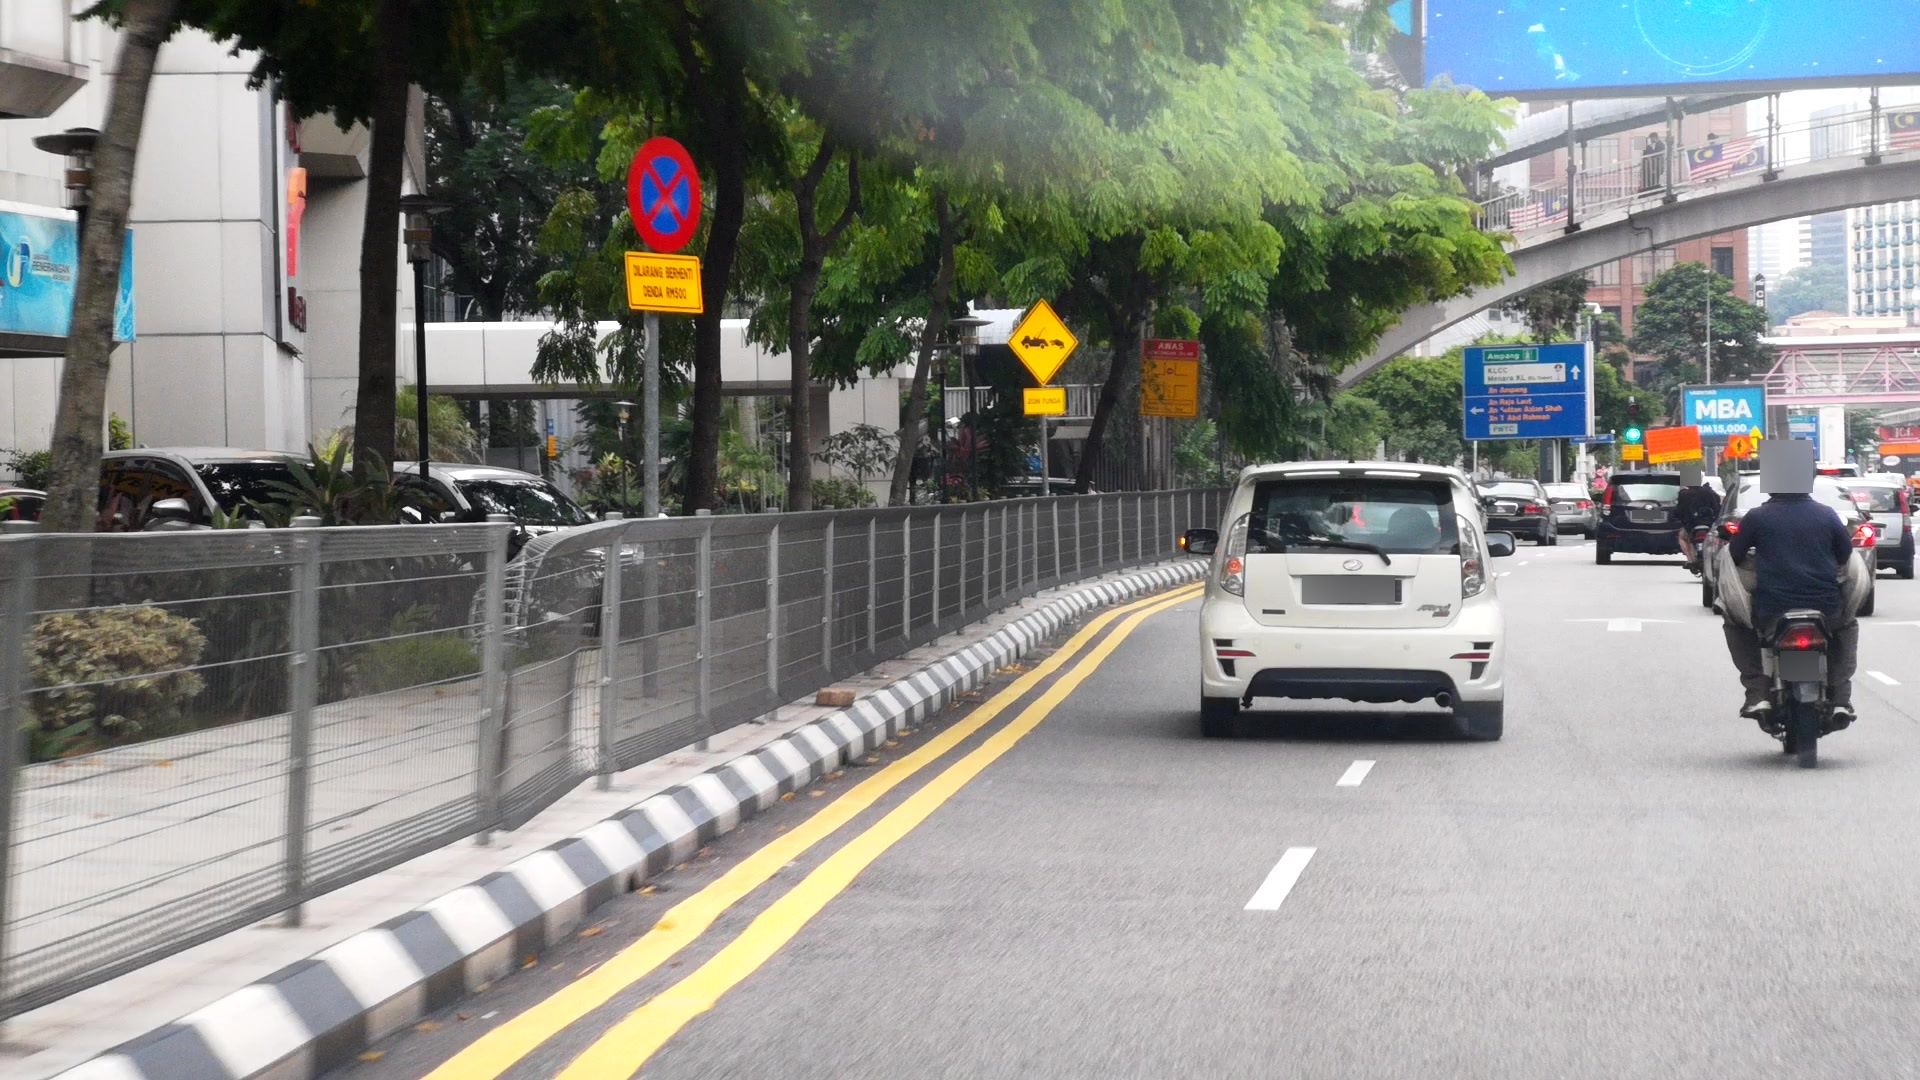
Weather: clear
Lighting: day
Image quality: good
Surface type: walking surface
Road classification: footway, track, steps
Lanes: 1
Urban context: urban centre
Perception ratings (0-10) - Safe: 7.91, Lively: 8.06, Beautiful: 7.38, Boring: 3.5, Depressing: 4.16, Wealthy: 3.45